Interaction volume radius: 5 \u00c5
Interaction volume height: 30 \u00c5
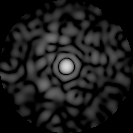
Disorder parameter: 0.8188